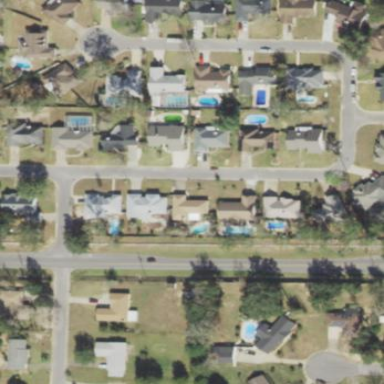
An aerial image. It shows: Residential area composed of single-family homes.